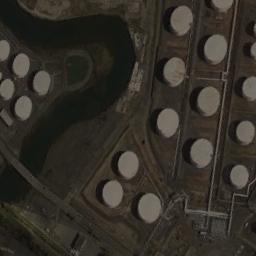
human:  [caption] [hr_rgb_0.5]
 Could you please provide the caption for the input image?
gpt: The storage tanks are surrounded by grass .

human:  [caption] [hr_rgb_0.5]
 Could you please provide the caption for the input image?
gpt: There are about ten storage tanks here .

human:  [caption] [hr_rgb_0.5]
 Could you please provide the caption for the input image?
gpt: There are many storage tanks on the bare land next to the river .

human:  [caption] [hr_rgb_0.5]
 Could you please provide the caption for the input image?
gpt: There are several neatly arranged large oil storage tanks in the factory, And there are large lawns in the factory .

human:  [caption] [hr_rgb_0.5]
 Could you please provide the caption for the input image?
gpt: There are many storage tanks of the same size beside a river .